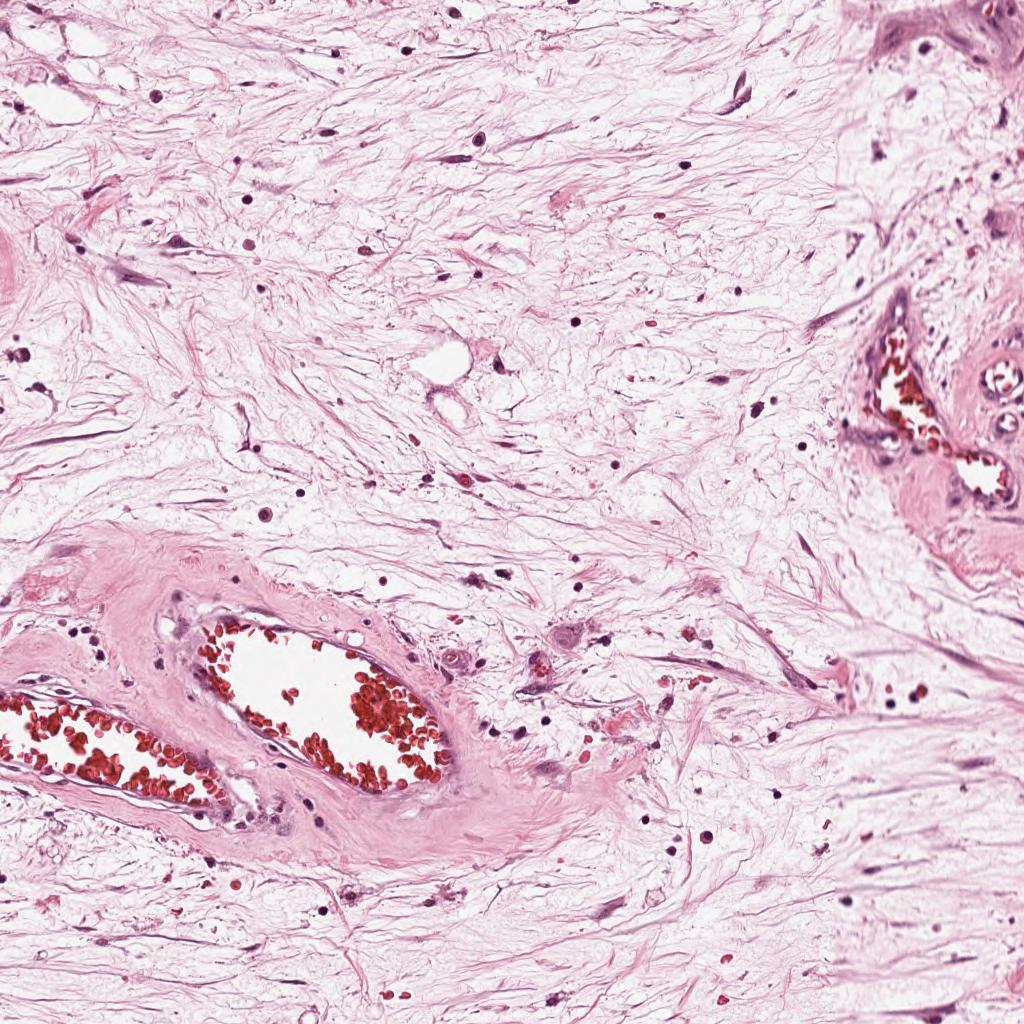
Label: Non-Viable-Tumor